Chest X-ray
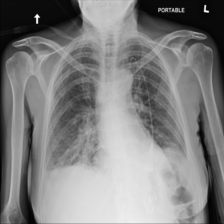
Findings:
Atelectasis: negative
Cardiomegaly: negative
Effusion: negative
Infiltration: positive
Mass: negative
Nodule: negative
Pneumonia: positive
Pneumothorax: negative
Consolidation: negative
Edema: positive
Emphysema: negative
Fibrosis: negative
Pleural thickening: negative
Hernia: negative